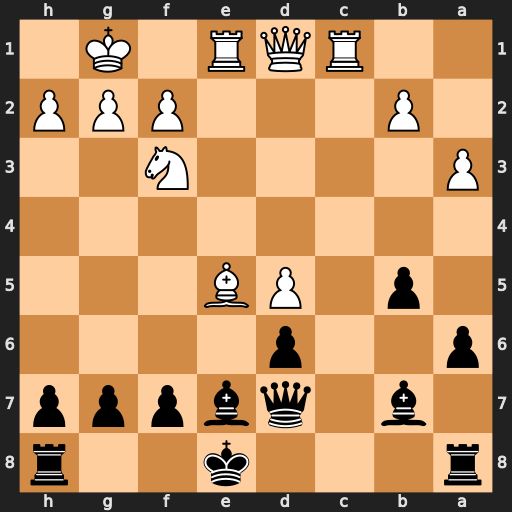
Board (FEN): r3k2r/1b1qbppp/p2p4/1p1PB3/8/P4N2/1P3PPP/2RQR1K1
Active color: b
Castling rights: kq
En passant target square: -
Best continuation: dxe5 Nxe5 Qxd5